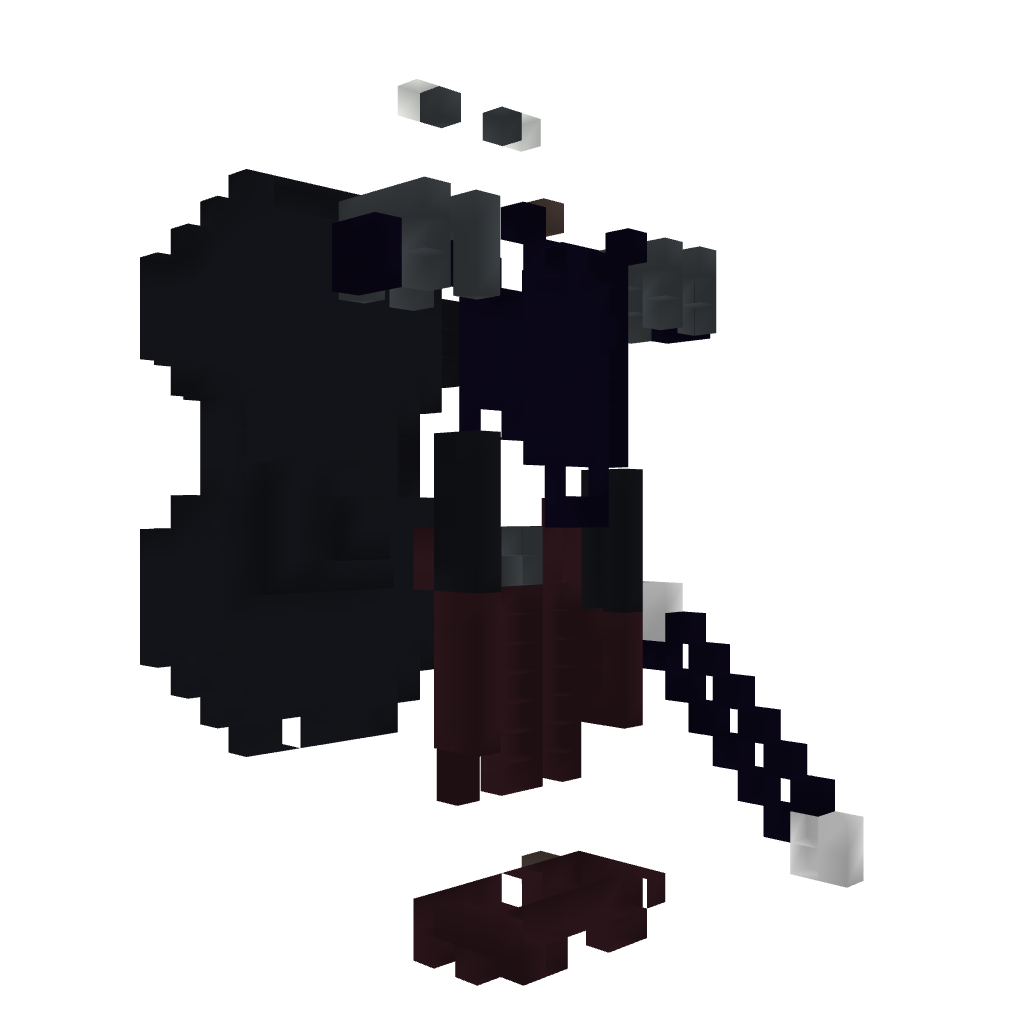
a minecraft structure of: Myrmidon Statue